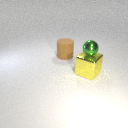
large yellow metal cube in front of large brown rubber cylinder